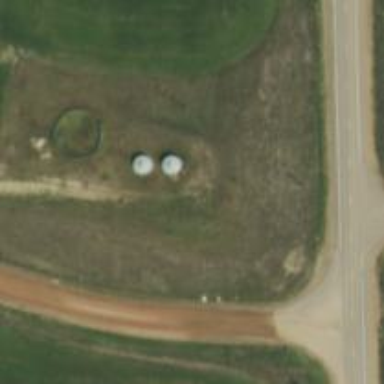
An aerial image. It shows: Silo.